Interaction volume radius: 5 \u00c5
Interaction volume height: 10 \u00c5
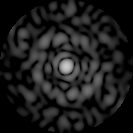
Disorder parameter: 0.8605